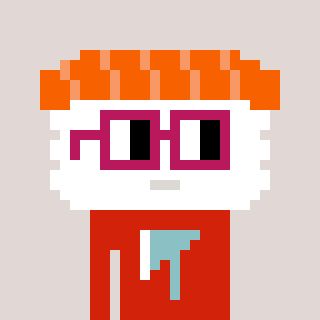
a pixel art character with square dark red glasses, a nigiri-shaped head and a red-colored body on a warm background